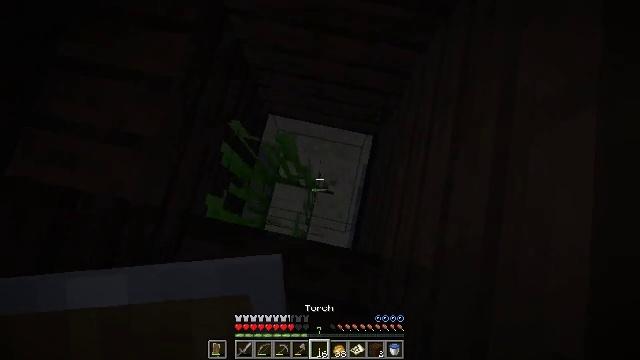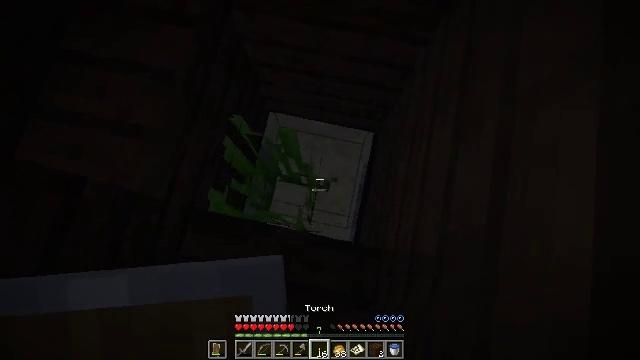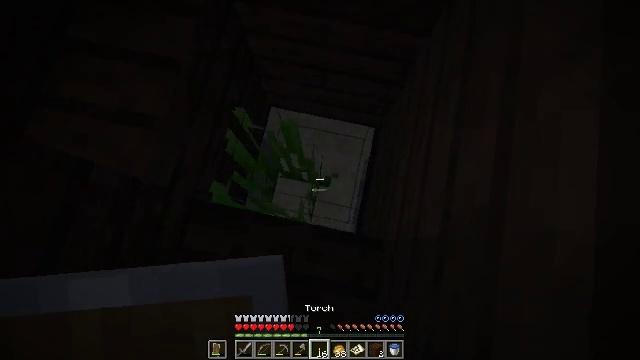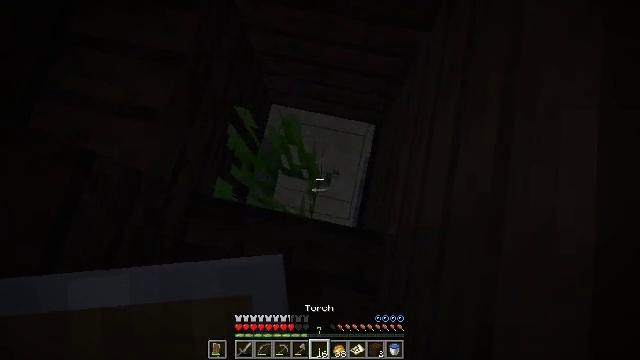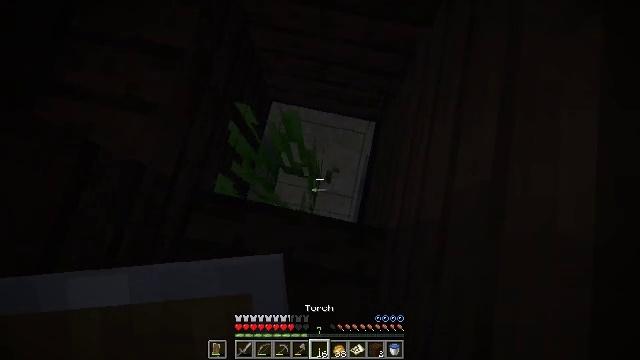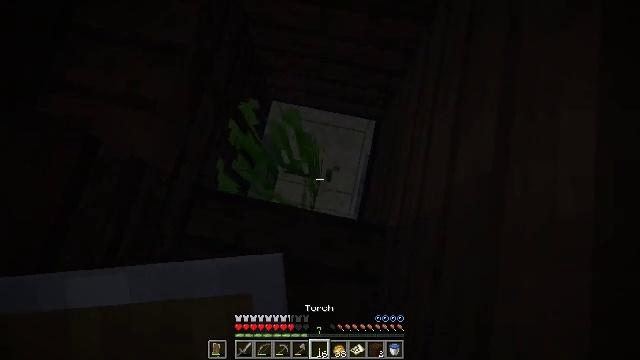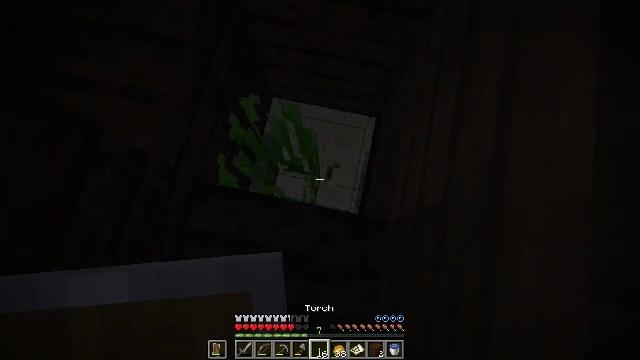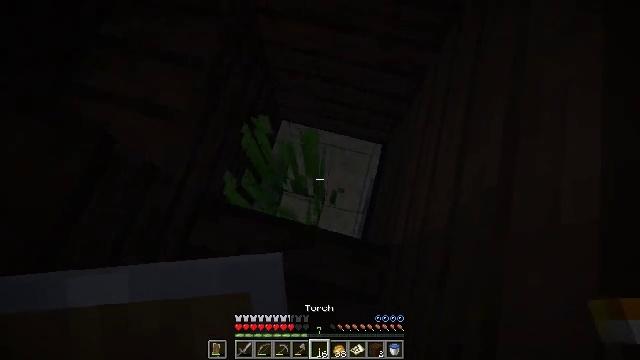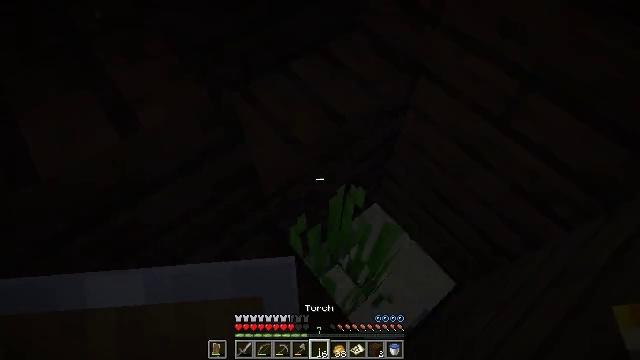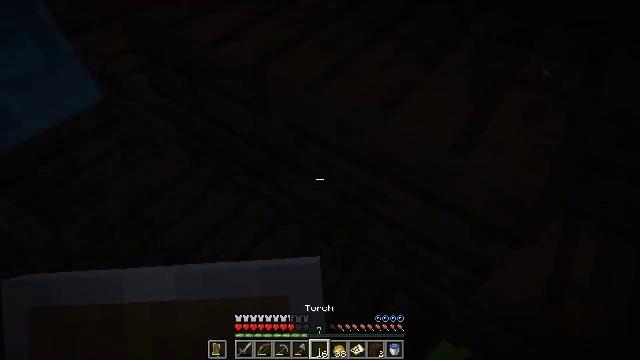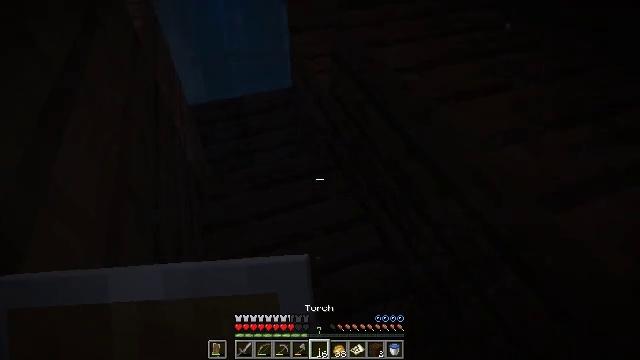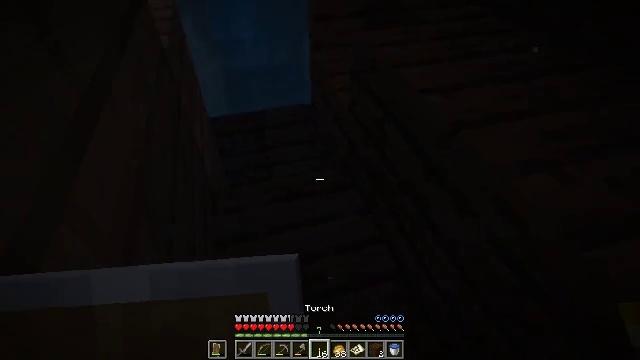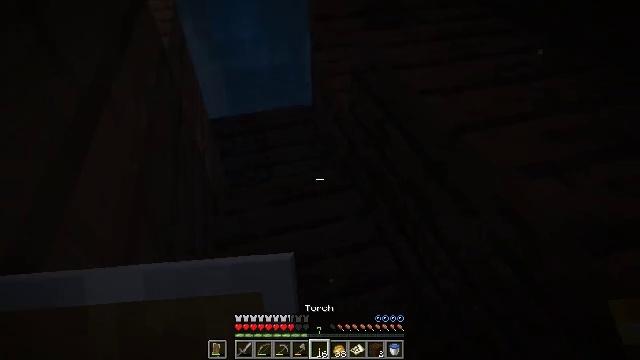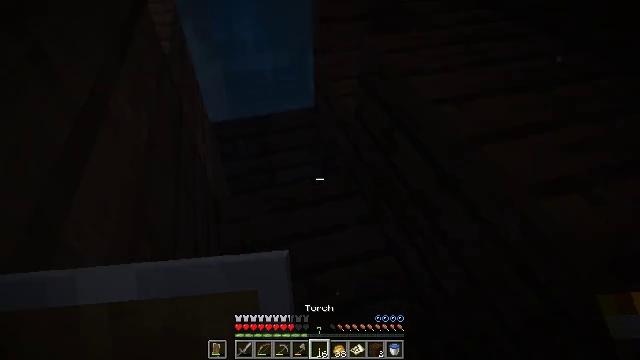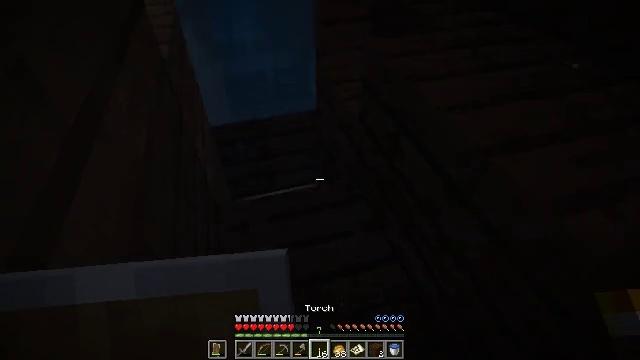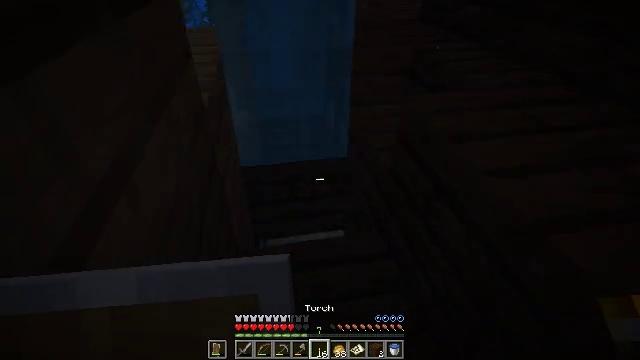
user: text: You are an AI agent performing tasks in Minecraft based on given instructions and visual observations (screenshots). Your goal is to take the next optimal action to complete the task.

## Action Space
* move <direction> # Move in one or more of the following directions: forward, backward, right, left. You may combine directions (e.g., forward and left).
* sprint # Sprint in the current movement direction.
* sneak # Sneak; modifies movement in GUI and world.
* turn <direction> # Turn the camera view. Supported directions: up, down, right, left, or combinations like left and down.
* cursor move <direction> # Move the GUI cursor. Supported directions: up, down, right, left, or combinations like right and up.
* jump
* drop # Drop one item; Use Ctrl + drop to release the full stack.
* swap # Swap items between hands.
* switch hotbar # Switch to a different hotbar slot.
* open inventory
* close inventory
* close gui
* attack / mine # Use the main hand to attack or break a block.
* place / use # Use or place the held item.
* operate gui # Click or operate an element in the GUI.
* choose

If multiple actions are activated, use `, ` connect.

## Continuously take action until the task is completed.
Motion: motion action
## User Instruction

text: Attack the oak door to gather it.
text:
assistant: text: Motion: move back
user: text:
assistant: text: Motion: no_op
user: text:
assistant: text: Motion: no_op
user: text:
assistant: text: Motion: no_op
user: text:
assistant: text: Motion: no_op
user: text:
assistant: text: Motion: no_op
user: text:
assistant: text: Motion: turn left and up
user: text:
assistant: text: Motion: turn left and up
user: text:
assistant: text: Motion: turn left and up
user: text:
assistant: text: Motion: move forward, turn left and up
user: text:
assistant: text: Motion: move forward and move left, turn left and up
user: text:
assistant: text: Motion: move forward and move left
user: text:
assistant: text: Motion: move forward and move left
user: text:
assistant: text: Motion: move forward
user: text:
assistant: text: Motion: move forward, turn left and up
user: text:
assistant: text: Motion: move forward, turn left and up
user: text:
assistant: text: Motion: move forward, turn left and up
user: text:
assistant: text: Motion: move forward
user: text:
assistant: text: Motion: move forward
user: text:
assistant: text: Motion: move forward
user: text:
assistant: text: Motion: move forward
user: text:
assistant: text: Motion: move forward, turn right
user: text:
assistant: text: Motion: move forward, turn right and up
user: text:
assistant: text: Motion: move forward
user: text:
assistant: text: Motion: move forward, turn down
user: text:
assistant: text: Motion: move forward, jump
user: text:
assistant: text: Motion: move forward, jump
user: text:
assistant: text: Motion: move forward, turn left, jump
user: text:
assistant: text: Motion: move forward, turn left and down
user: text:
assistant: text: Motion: move forward